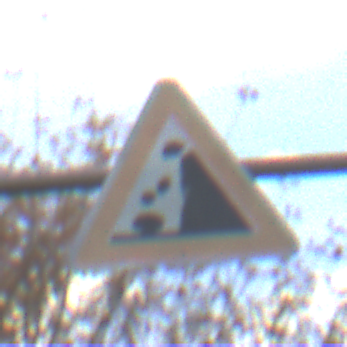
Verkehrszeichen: SteinschlagRechts
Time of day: MorningAfternoon
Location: Outdoor (Suburban)
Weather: PartlyCloudy
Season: NotSpecified
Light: Natural